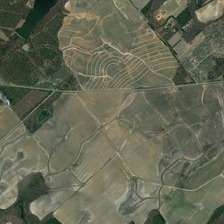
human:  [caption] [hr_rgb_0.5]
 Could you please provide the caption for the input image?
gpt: many pieces of farmlands and green trees are together .

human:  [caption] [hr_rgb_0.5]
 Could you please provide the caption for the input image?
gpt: many pieces of farmlands and green trees are together .

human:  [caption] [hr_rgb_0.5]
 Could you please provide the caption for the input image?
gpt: many pieces of farmlands and green trees are together .

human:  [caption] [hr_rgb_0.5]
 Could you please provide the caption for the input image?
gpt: many pieces of farmlands and green trees are together .

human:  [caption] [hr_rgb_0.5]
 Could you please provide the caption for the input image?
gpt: many pieces of farmlands and green trees are together .